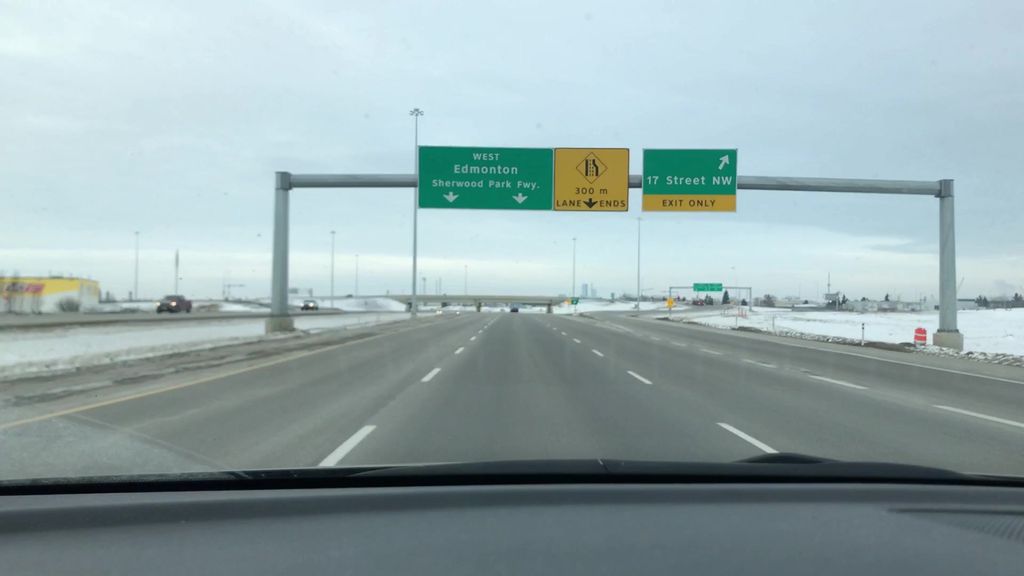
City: edmonton